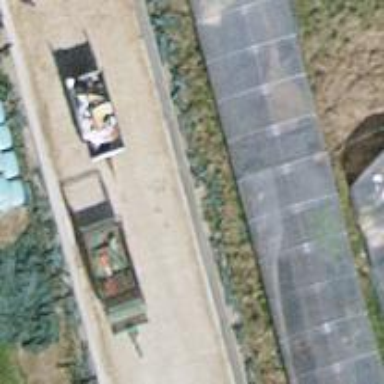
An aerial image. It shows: Greenhouse.